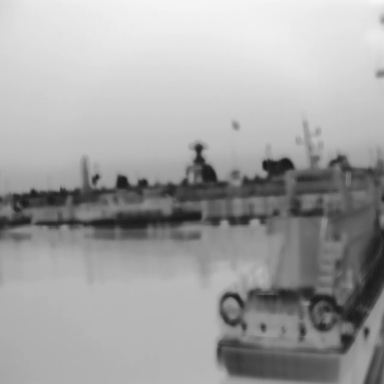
There are three objects shown in the infrared image, including two canoes, and a bulk_carrier.